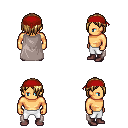
a pixel art fantasy rpg character, male body template, human, tanned skin, gray cape, white pants, blonde bangs hairstyle, red bandana, maroon shoes, four views (front, back, left, right), 2x2 character sprite sheet, small pixel art, hard edges, no anti-aliasing